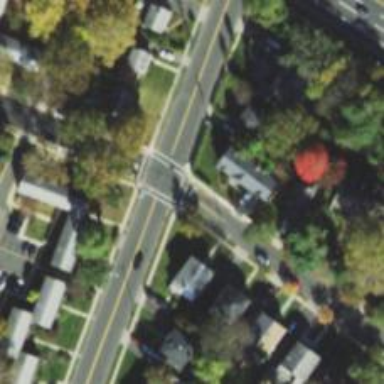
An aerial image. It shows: Road with stop sign.